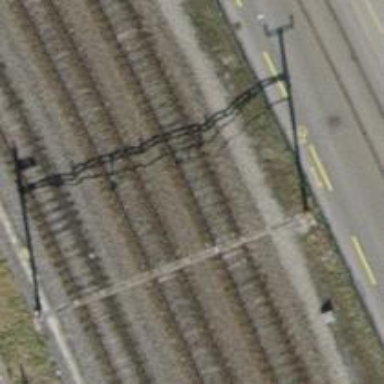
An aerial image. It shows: Solitary milestone along the railway.